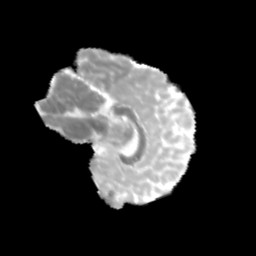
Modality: MD
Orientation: sagittal
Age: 13
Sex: male
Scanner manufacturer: siemens
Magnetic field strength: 3 T
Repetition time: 3.8 s
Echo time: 0.07 s